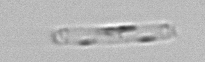
Label: Cerataulina_pelagica